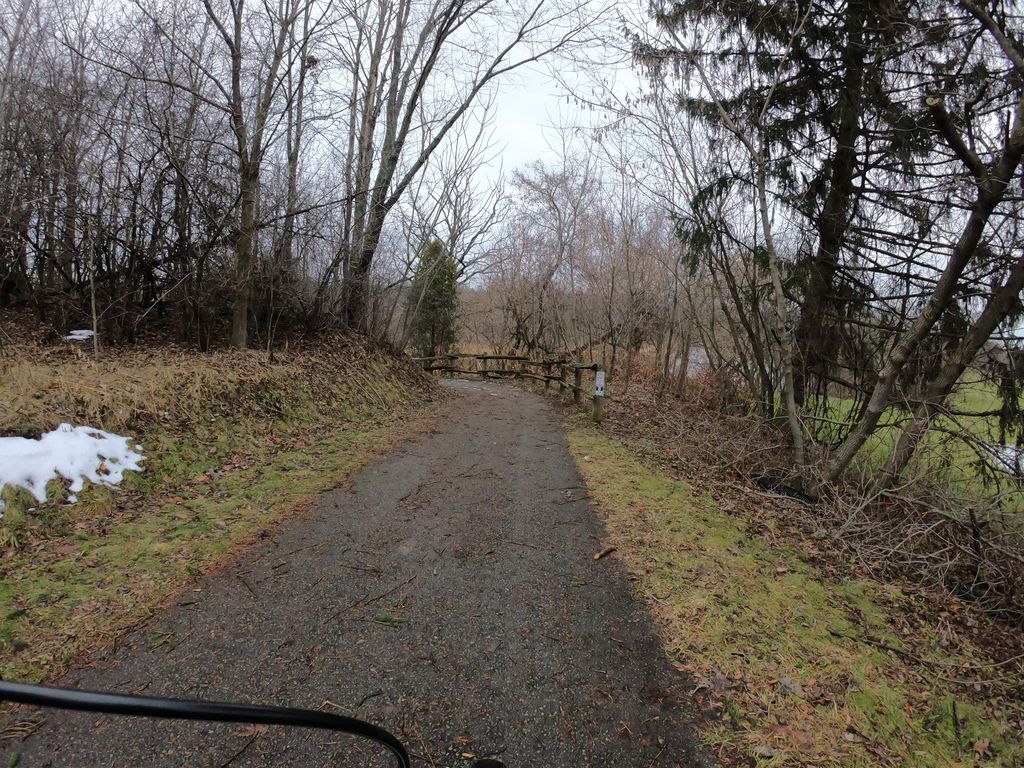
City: kitchener-waterloo